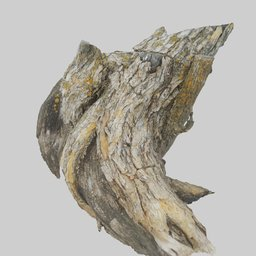
Label: nature